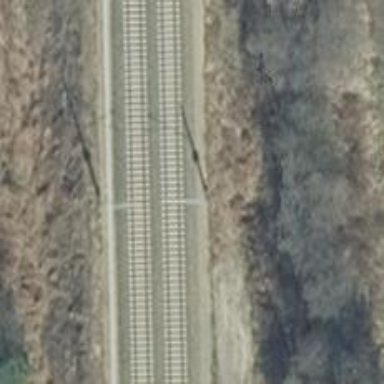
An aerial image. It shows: Milestone along the railway with catenary mast.